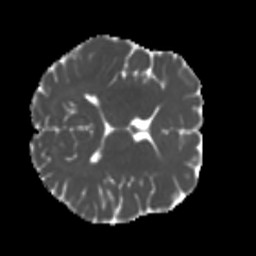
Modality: MD
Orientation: axial
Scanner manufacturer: siemens
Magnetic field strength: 3 T
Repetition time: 4 s
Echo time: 0.0594 s